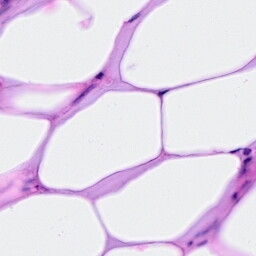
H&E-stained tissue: Breast